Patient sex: M
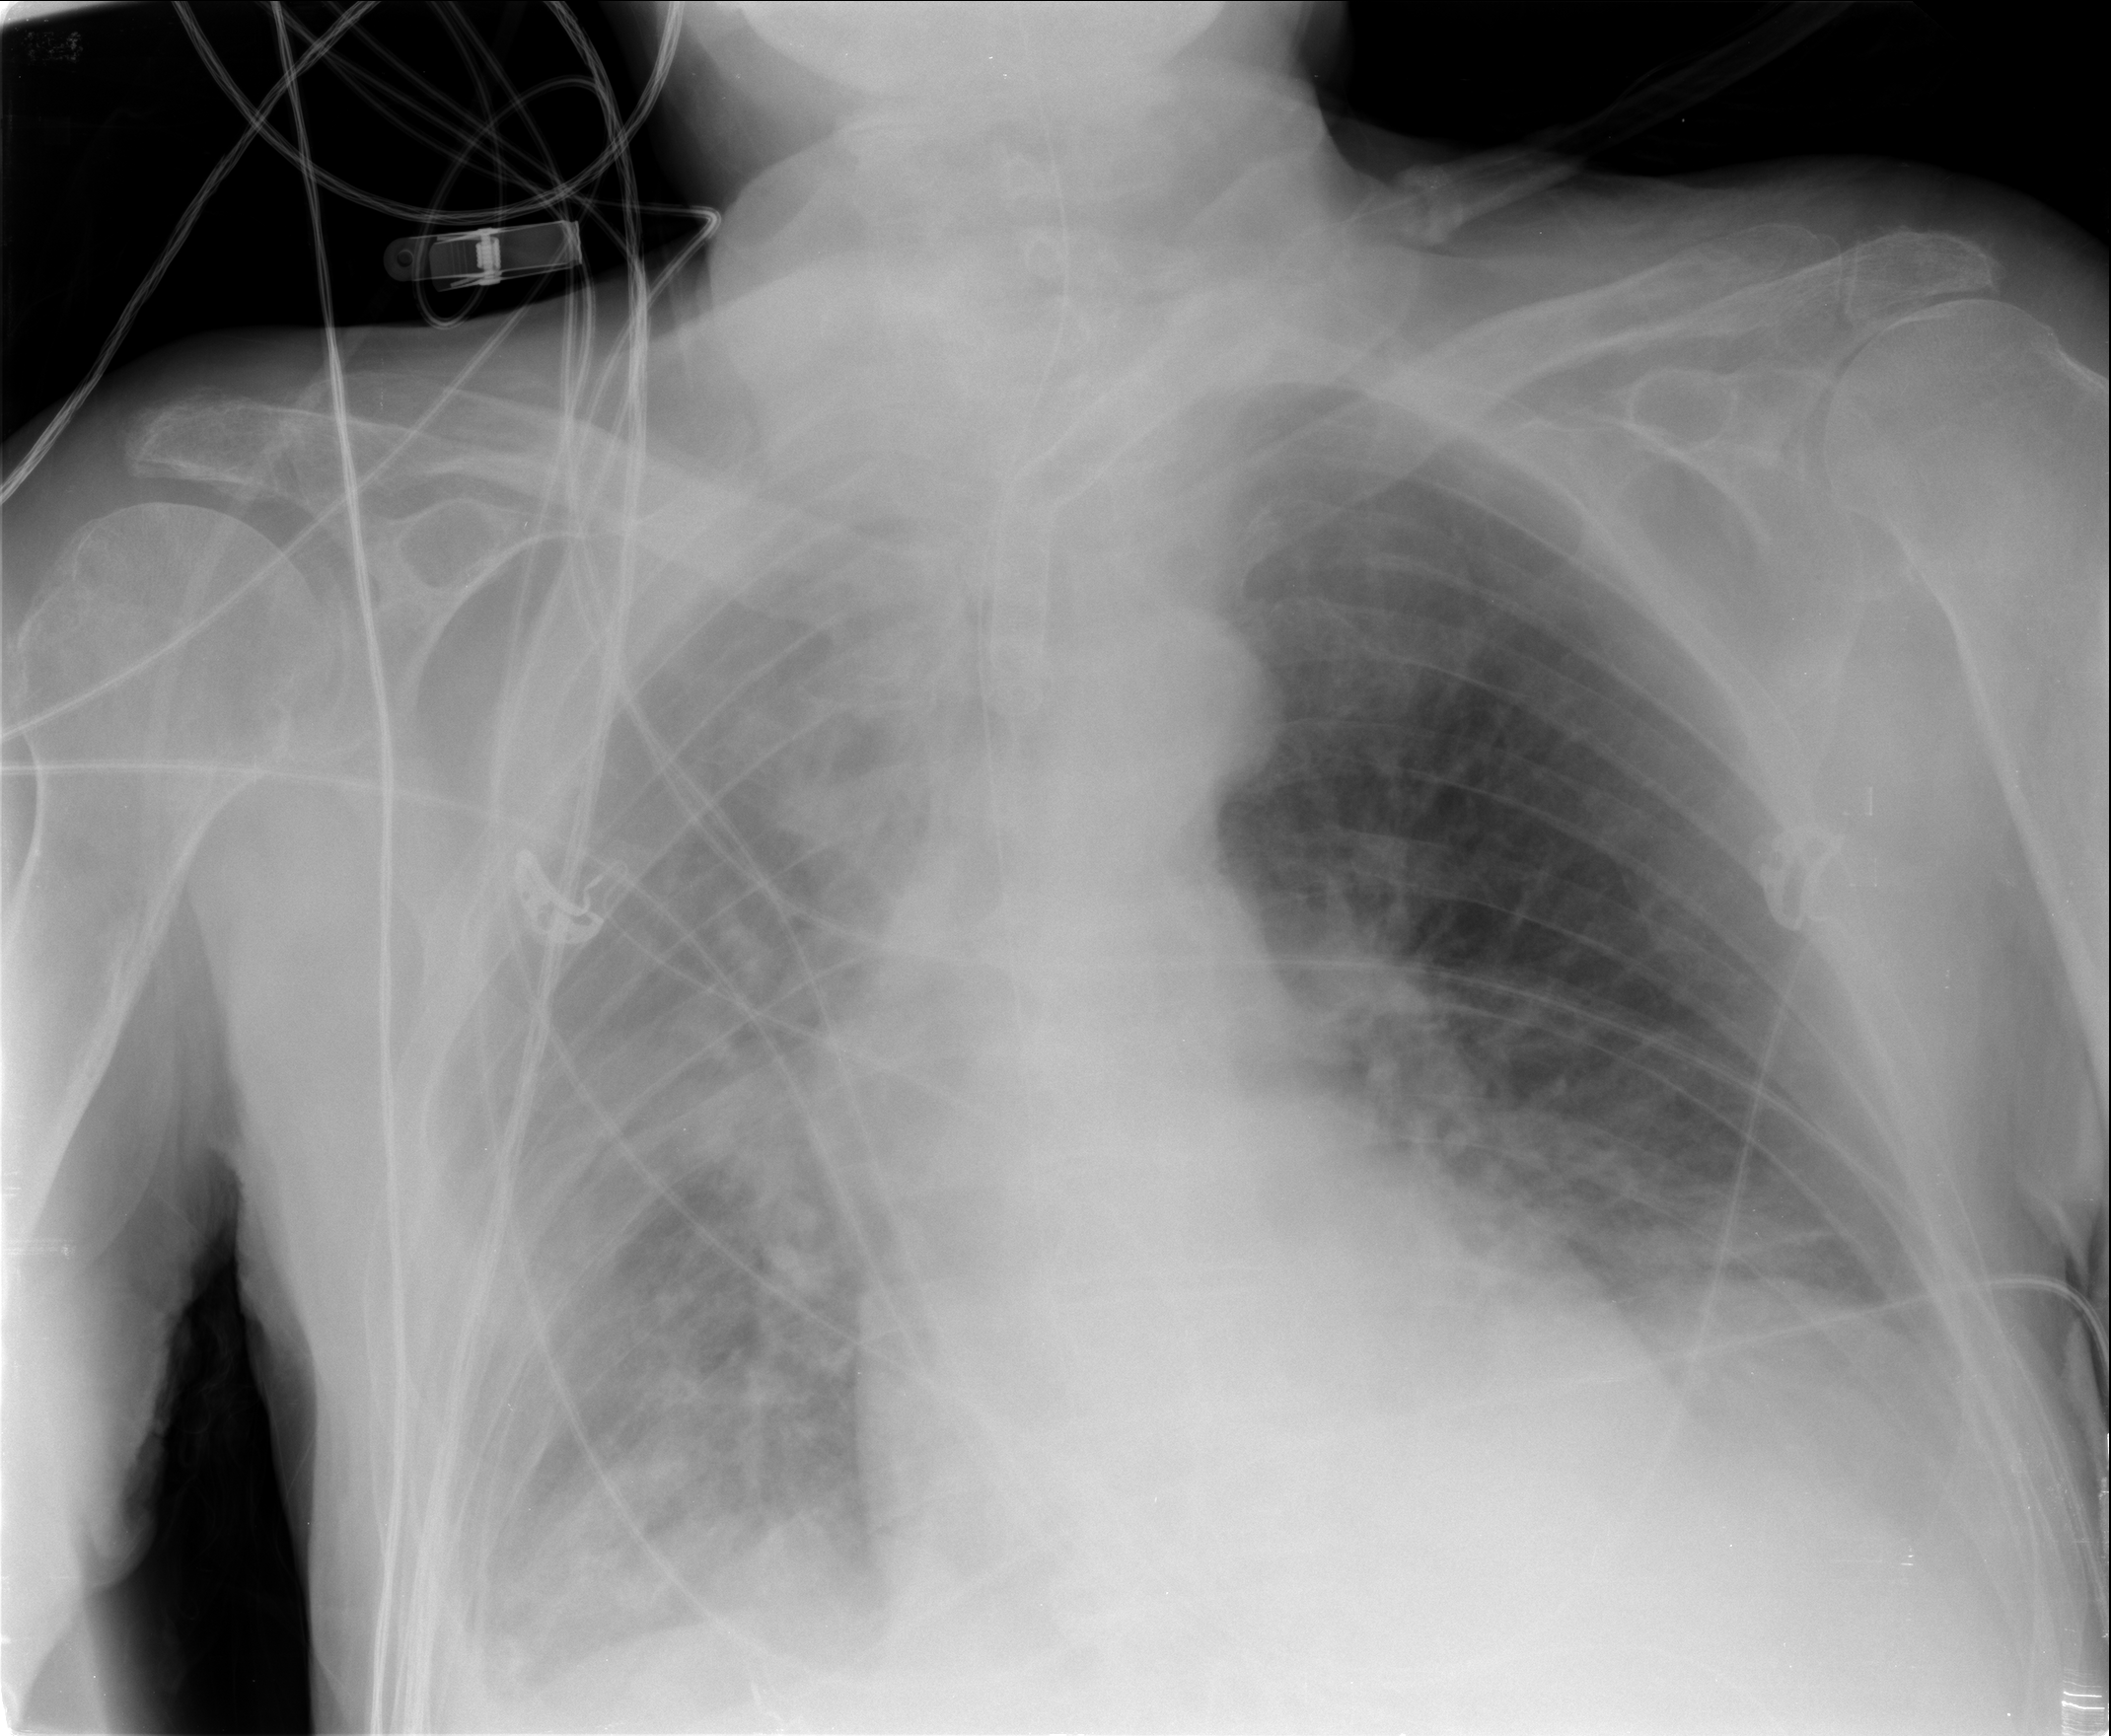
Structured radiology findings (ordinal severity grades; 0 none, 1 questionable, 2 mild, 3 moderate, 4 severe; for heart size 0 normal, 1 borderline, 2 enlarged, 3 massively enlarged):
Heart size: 0
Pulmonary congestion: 2
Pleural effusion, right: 2
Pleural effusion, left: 0
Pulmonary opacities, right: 3
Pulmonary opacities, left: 0
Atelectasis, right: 3
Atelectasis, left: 2